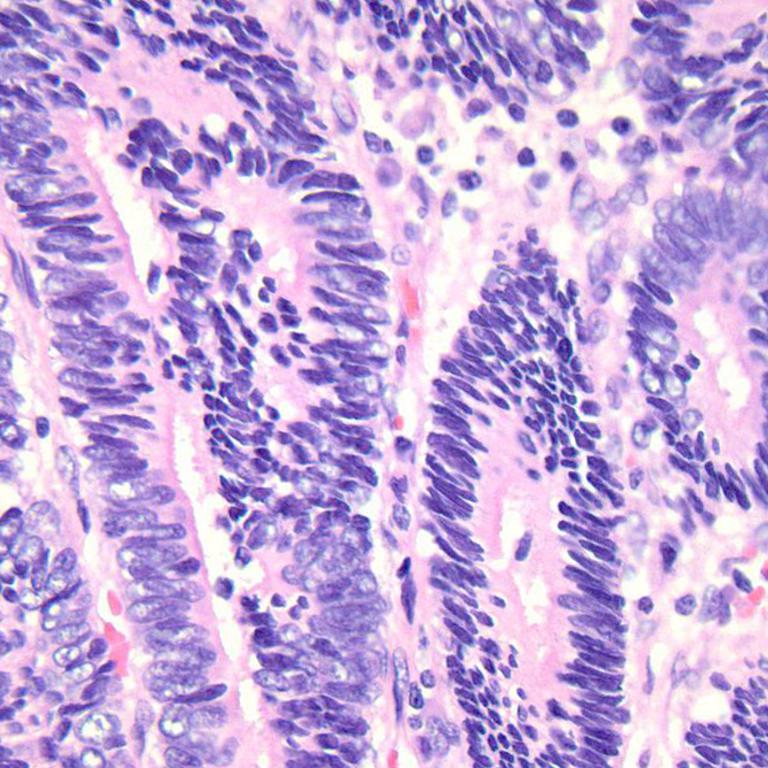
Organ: colon
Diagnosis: adenocarcinomas